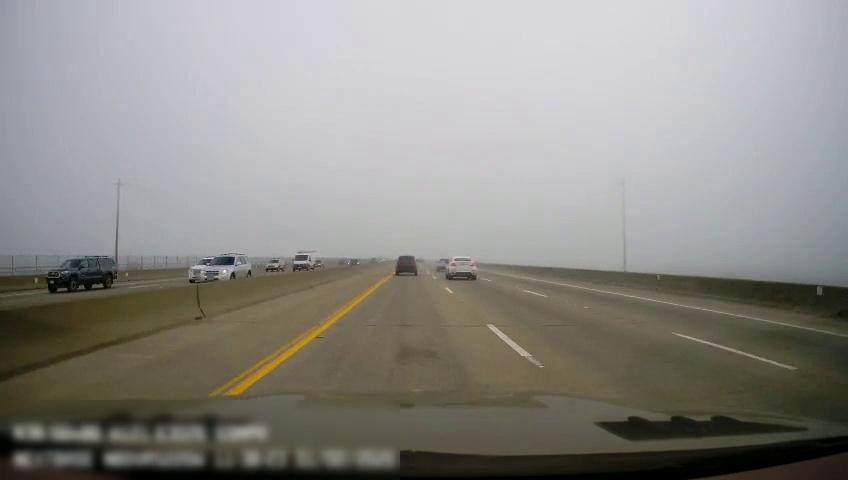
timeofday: Day
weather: Cloudy
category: Drivable Space
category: Drivable Space
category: Vehicles | SUV
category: Vehicles | SUV
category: Vehicles | SUV
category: Vehicles | SUV
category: Vehicles | Car
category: Vehicles | SUV
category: Vehicles | Van
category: Vehicles | Car
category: Vehicles | SUV
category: Vehicles | SUV
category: Vehicles | SUV
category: Lanes | Current Lane
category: Lanes | Current Lane
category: Lanes | Alternate Lane
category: Lanes | Alternate Lane
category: Lanes | Alternate Lane
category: Lanes | Opposite Lane
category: Lanes | Opposite Lane